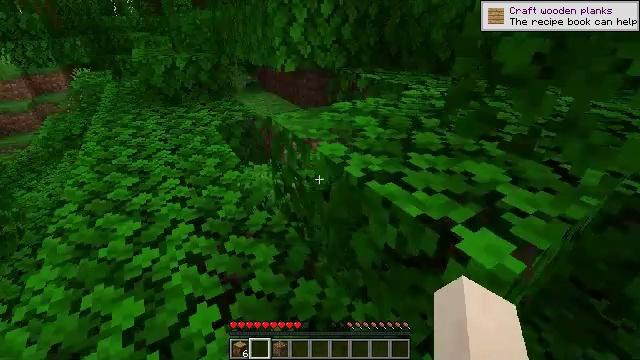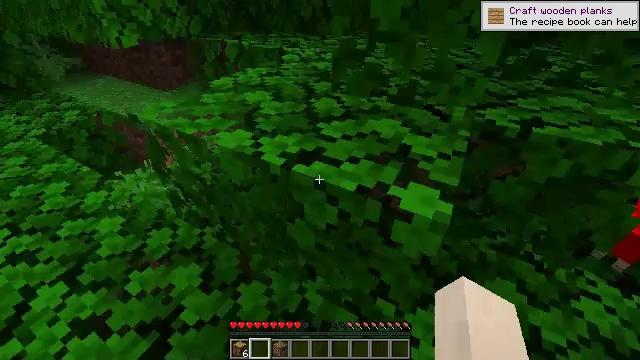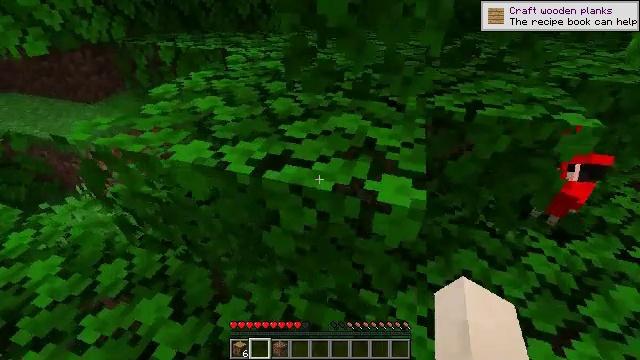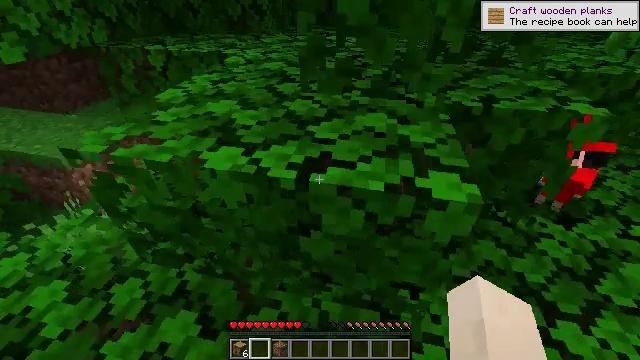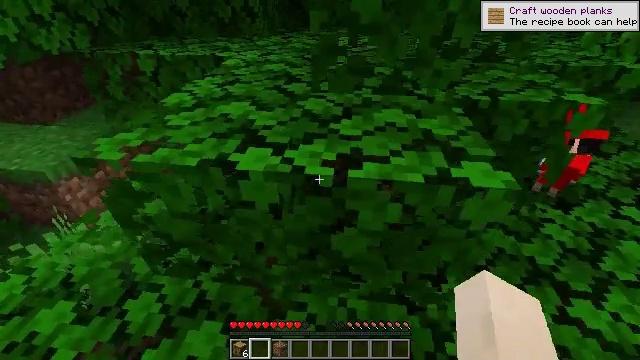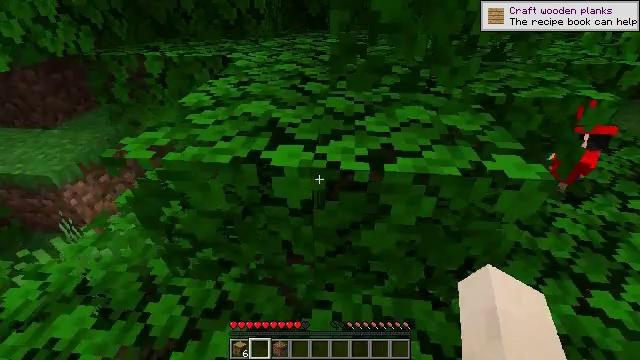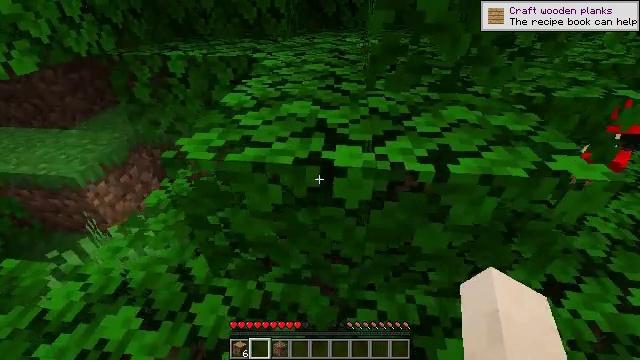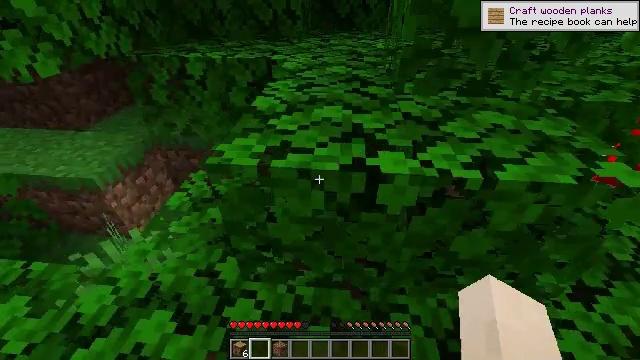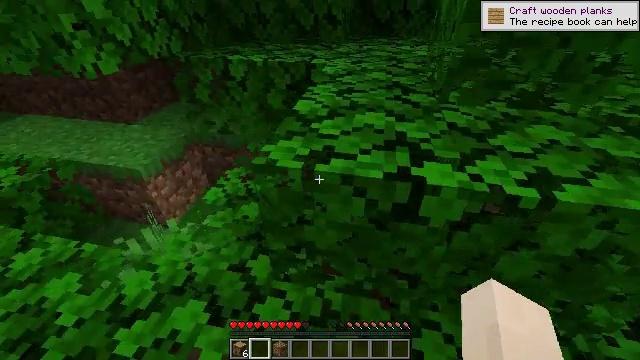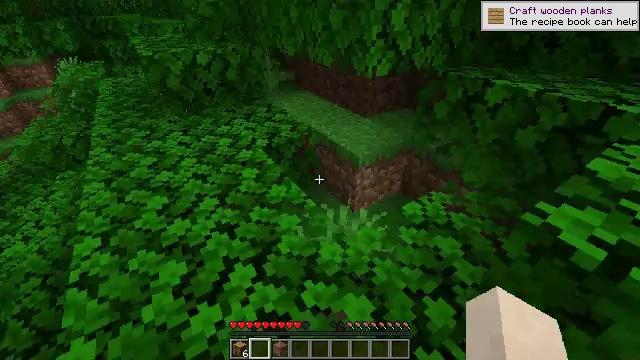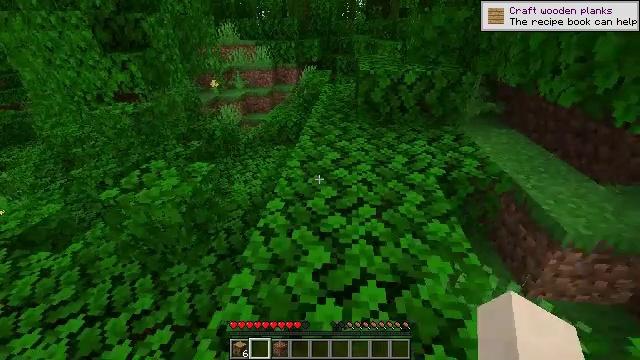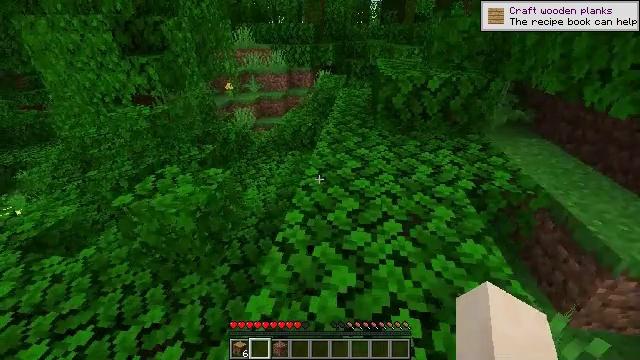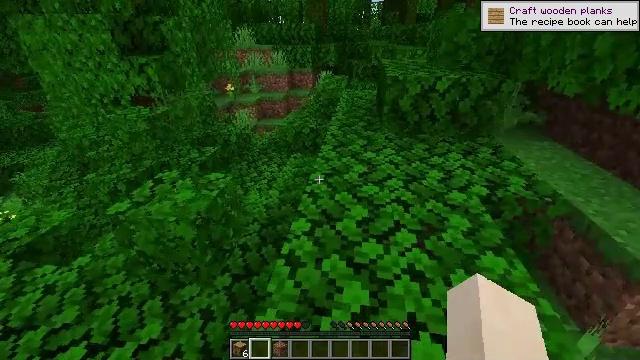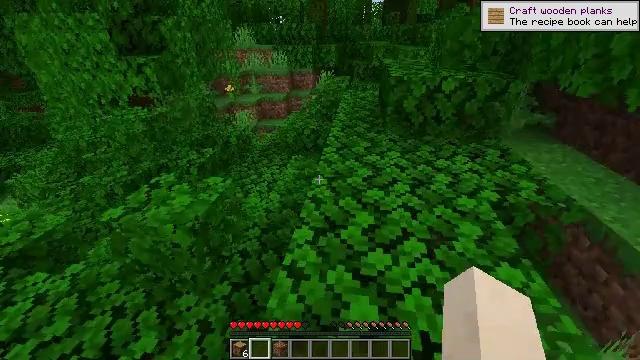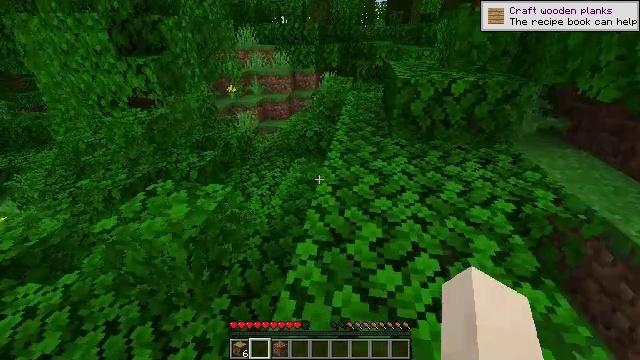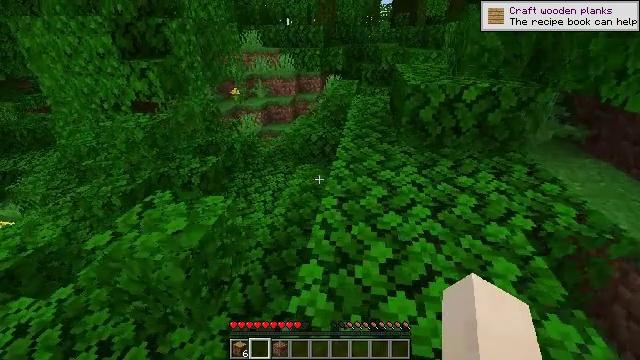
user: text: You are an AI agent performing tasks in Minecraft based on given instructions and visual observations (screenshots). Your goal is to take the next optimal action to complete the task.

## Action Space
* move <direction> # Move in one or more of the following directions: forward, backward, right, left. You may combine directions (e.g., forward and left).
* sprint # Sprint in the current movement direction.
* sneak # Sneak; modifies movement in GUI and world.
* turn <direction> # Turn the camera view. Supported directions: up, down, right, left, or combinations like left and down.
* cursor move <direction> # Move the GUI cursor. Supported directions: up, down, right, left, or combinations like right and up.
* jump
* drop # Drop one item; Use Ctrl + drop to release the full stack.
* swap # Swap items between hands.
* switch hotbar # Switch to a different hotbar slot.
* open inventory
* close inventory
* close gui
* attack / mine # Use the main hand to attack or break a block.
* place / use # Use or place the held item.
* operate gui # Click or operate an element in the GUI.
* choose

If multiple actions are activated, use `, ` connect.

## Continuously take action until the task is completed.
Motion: motion action
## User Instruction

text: Cut the tripwire to disarm it.
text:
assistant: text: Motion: move forward and move left, turn right and down
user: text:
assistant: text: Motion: move left, turn right
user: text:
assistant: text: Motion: move left, turn right
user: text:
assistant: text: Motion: move left, turn right
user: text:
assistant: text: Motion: move left, turn right
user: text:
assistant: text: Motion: move left
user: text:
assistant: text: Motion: move left
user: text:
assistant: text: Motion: move left, turn left
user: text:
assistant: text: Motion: move left, turn left and up
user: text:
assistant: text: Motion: move forward and move left, turn left and up
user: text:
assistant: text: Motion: move forward and move left, turn left
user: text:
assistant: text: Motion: move forward
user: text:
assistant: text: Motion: move forward
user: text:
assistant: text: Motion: move forward
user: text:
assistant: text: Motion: move forward
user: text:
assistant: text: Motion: move forward
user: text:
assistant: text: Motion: move forward
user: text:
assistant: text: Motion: move forward
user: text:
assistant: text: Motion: move forward, turn right
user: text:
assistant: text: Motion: move forward, turn right
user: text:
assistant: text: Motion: move forward
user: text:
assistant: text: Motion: move forward
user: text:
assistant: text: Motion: move forward
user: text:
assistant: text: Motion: move forward
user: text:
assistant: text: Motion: move forward
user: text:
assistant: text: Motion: move forward
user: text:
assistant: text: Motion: move forward
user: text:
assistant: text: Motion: move forward
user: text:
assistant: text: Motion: move forward
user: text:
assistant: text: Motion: move forward